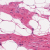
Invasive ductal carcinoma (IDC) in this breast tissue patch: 0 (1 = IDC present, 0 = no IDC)